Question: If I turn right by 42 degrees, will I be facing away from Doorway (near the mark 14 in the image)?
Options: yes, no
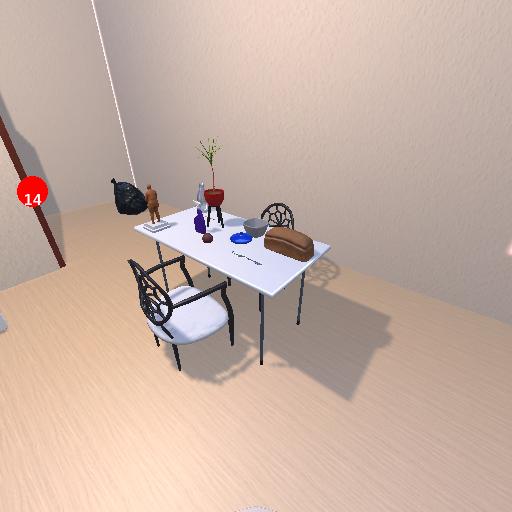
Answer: yes